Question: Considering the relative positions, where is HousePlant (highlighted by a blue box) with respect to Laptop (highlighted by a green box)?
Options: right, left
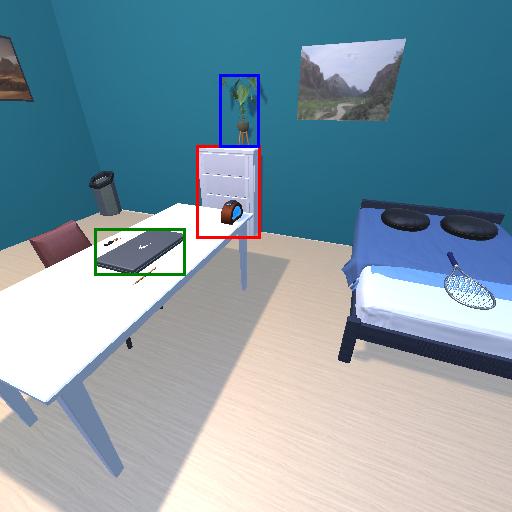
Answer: right